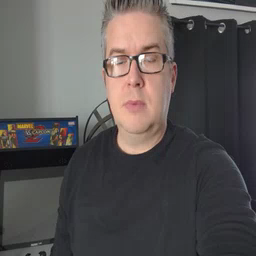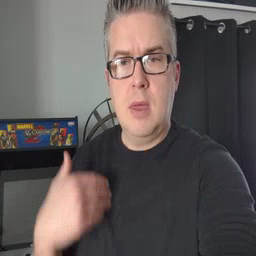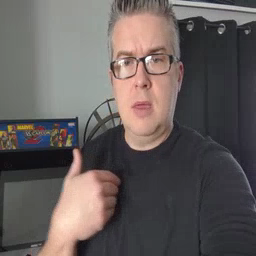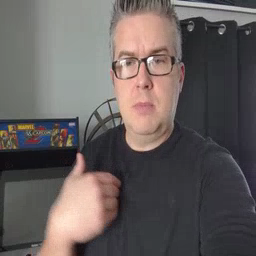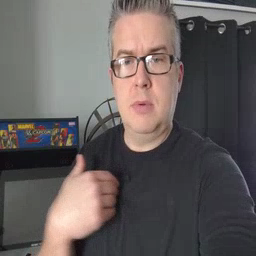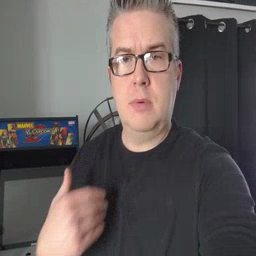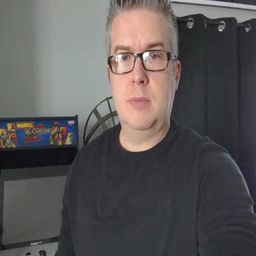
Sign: animal